Question: I'm trying to use 'let' and 'yield' in Firefox. I am testing in both versions 18 and 21 (Nightly) and getting the same results.
Here's my really simple test script:
'''
<html>
<head>
<title>test</title>
<script type="text/javascript">
'use strict';
function a() {
yield 5;
}
</script>
</head>
<body></body>
</html>
'''
I get this error:

Similarly when I do a simple test with 'let' I get "let is a reserved identifier", which is really frustrating because 'let' <URL>!
Strangely, if I execute the same code in Firebug it works!
I have tried various other strings in the 'type' and 'language' attributes of the 'script' tag but have not found a magic one that works.
What's going on? How do I get this stuff working with a script tag?
---
## Edit
Hmm, I see, so you must specify the version number. I had tried this, but for my original more complicated script which used web workers. Apparently using 'version=1.7' on a script which includes a web worker which includes a script that uses 'let' and 'yield' isn't good enough -- the web worker script still breaks... Then I tried reducing to simplest case but apparently didn't try 'version=1.7' in simplest case.
Thanks... Might post another question in a little bit (after searching) on how to get this working for web workers.
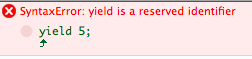
Answer: As <URL> said,
> The yield keyword is only available to code blocks in HTML wrapped in a '<script type="application/javascript;version=1.7">' block (or higher version)
So changing '<script type="text/javascript">' to '<script type="application/javascript;version=1.7">' will make it work.